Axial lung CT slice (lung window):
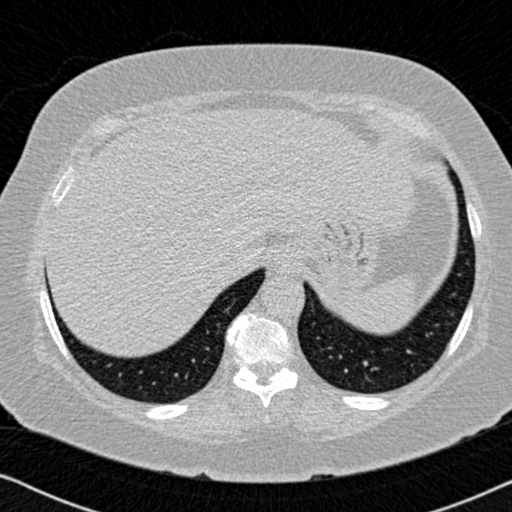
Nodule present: no